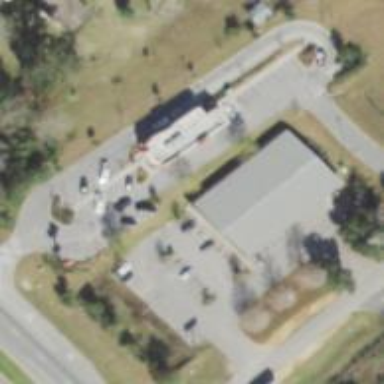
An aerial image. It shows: Variety store inside building.